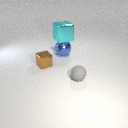
small gray rubber sphere in front of small brown metal cube